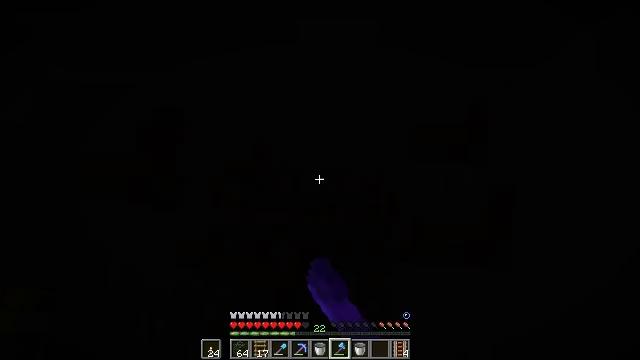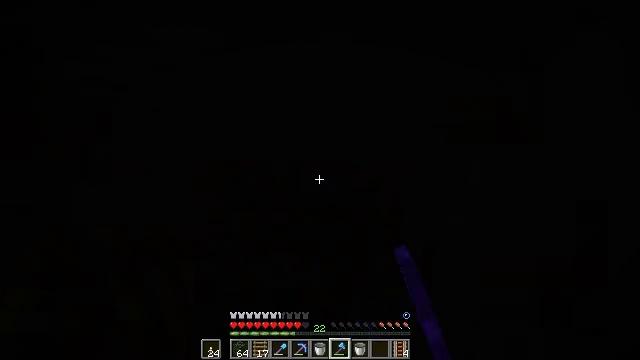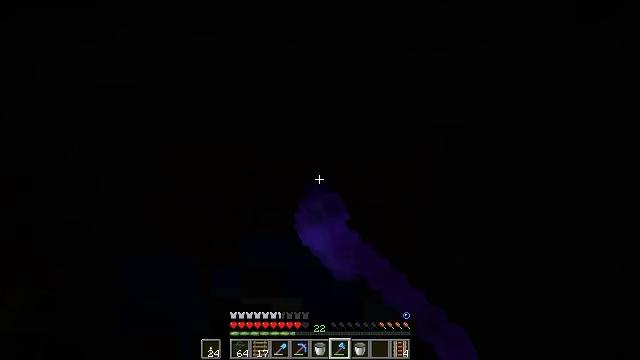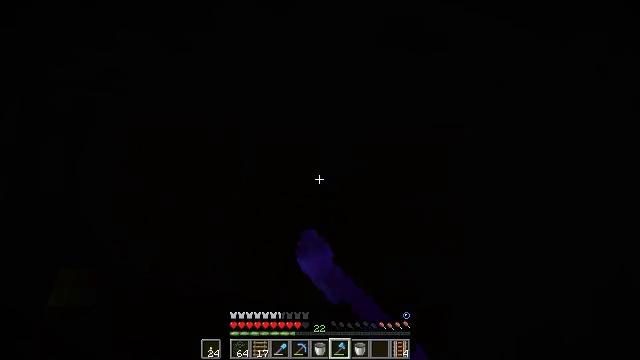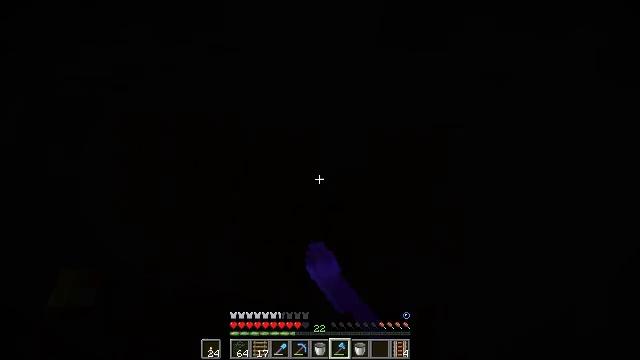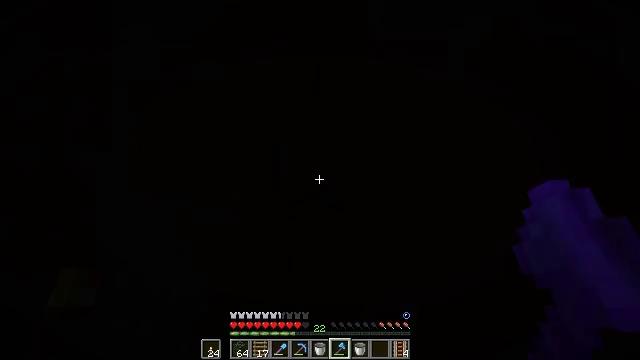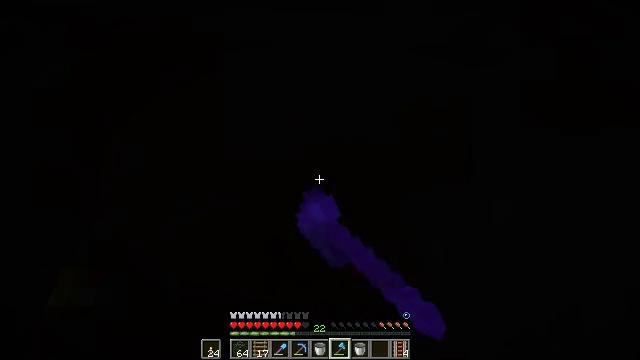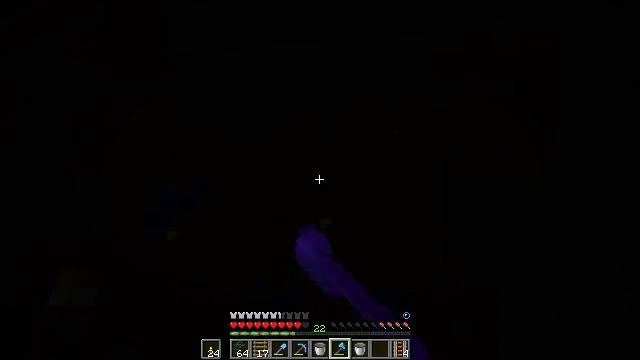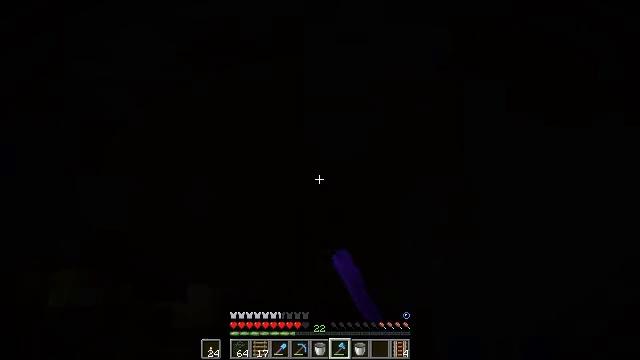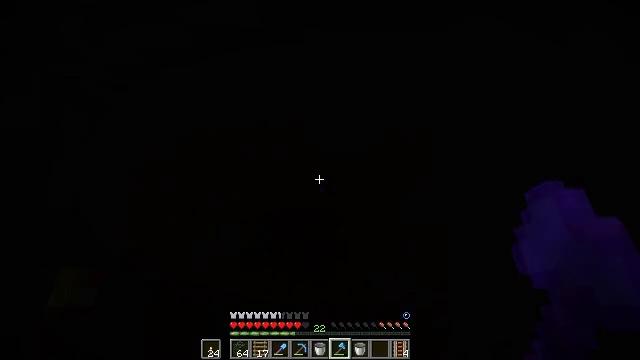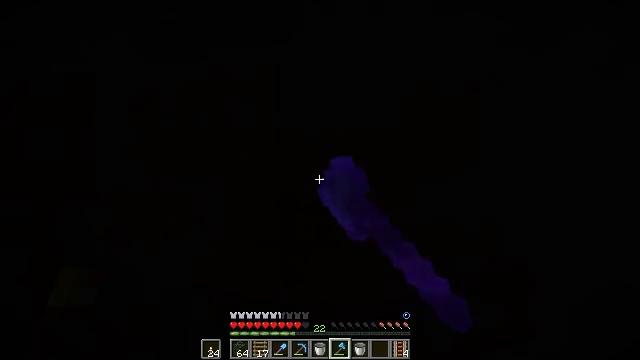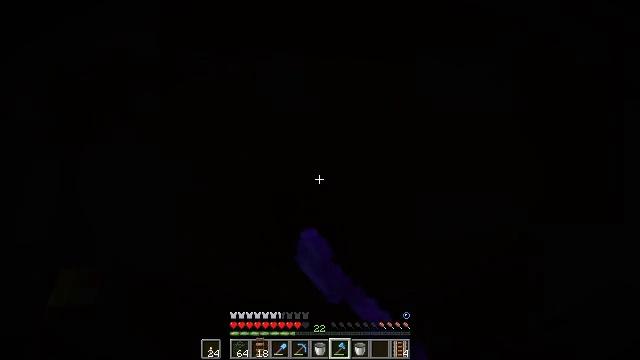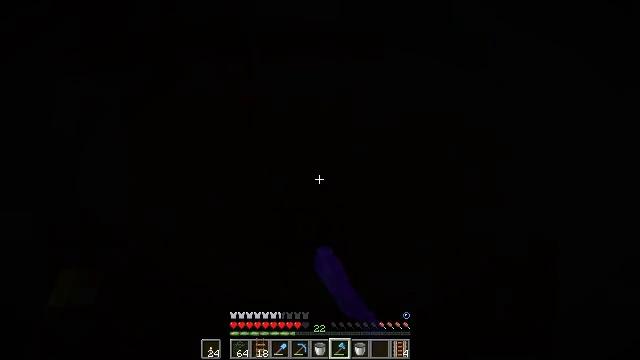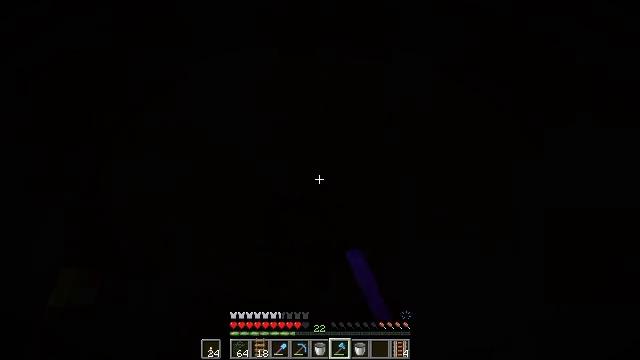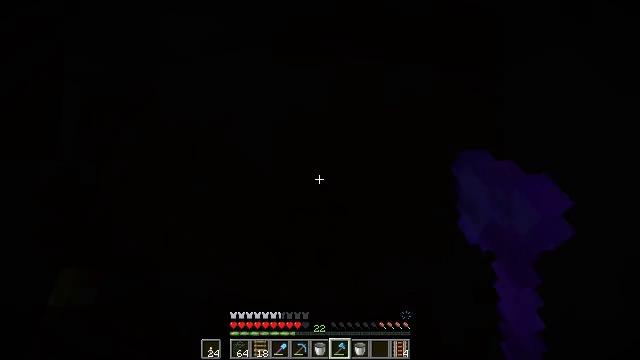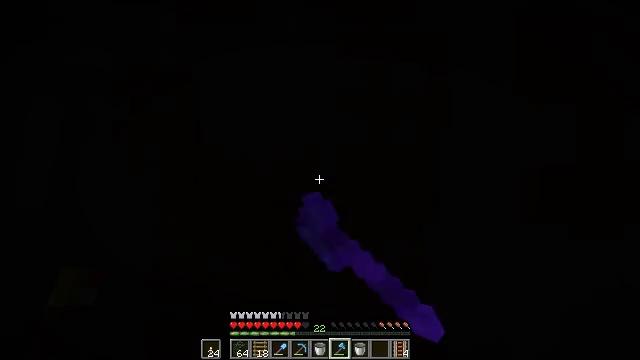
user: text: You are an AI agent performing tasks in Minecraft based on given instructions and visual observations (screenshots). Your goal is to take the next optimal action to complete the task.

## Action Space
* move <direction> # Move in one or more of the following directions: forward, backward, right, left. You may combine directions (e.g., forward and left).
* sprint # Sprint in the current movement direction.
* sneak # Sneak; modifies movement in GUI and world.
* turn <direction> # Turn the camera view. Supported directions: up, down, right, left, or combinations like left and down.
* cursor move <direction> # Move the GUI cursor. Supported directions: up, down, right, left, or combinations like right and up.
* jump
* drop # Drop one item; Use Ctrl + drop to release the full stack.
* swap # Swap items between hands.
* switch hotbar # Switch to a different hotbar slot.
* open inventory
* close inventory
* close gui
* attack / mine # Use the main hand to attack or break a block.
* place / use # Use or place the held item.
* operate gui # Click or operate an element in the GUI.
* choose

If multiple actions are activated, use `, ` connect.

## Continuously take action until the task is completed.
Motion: motion action
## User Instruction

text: Dismantle the scaffolding.
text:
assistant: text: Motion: sneak, attack / mine
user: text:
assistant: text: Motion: sneak, attack / mine
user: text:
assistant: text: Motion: sneak, attack / mine
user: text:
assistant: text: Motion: sneak, attack / mine
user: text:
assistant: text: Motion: sneak, attack / mine
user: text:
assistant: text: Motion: sneak, attack / mine
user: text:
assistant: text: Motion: sneak, attack / mine
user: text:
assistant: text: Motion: sneak, attack / mine
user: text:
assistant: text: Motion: sneak, attack / mine
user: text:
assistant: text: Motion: sneak, attack / mine
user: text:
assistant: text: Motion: sneak, attack / mine
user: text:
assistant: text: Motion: sneak, attack / mine
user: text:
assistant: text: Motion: sneak, attack / mine
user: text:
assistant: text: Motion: sneak, attack / mine
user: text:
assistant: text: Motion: sneak, attack / mine
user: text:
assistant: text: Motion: sneak, attack / mine
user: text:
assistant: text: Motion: sneak, attack / mine
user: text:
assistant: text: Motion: sneak, attack / mine
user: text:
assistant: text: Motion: sneak, attack / mine
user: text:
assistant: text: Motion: sneak, attack / mine
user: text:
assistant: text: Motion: sneak, attack / mine
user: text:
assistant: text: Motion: sneak, attack / mine
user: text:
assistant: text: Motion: sneak, attack / mine
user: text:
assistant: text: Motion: sneak, attack / mine
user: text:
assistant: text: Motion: sneak, attack / mine
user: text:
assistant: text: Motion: sneak, attack / mine
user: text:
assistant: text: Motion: sneak, attack / mine
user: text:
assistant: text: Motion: sneak, attack / mine
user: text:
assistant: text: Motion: sneak, attack / mine
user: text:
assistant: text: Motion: sneak, attack / mine